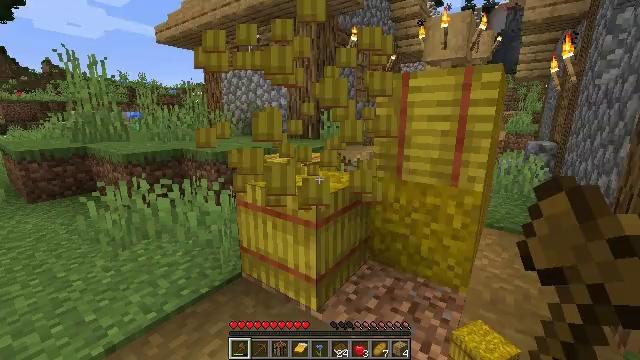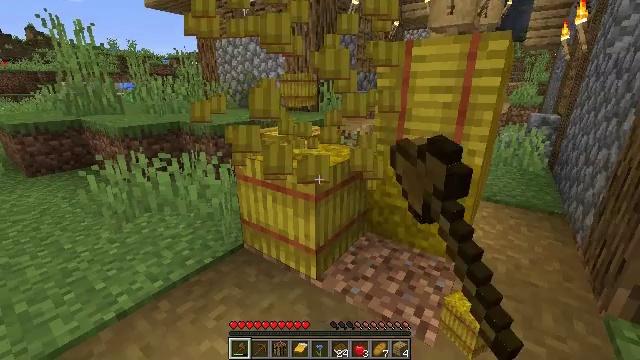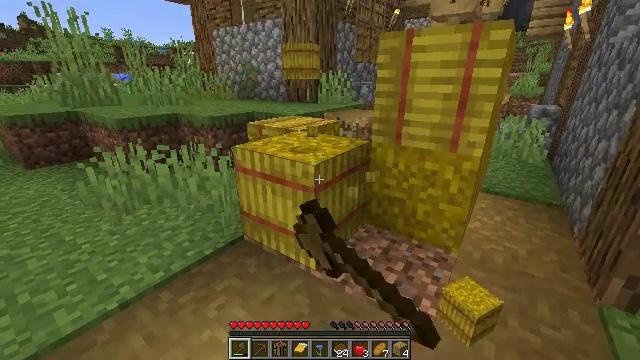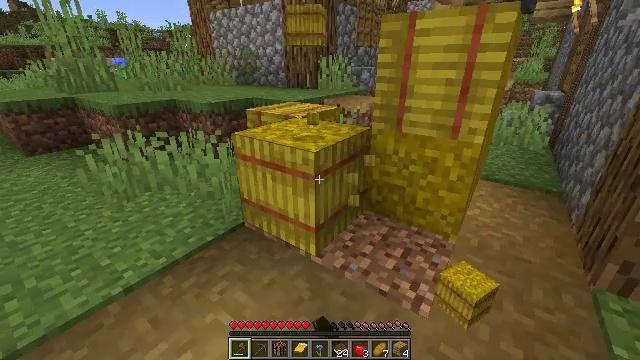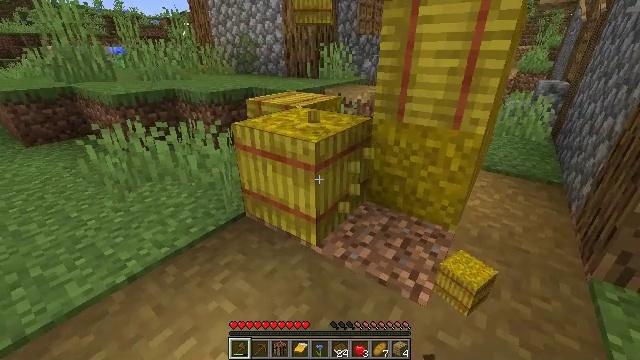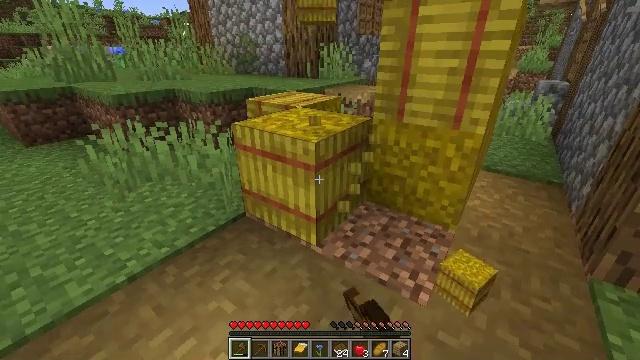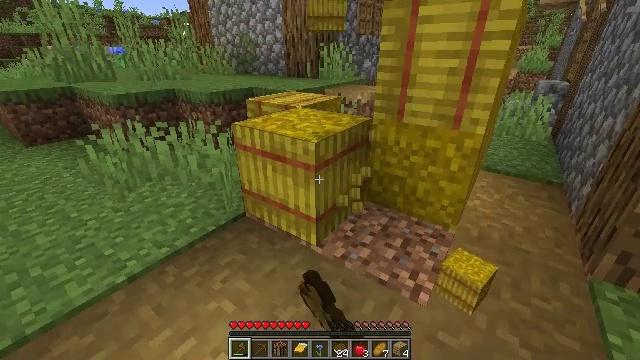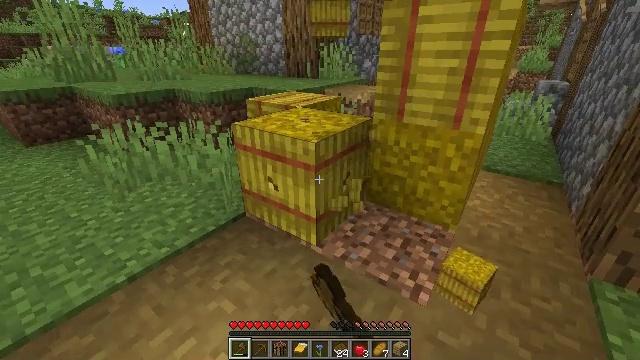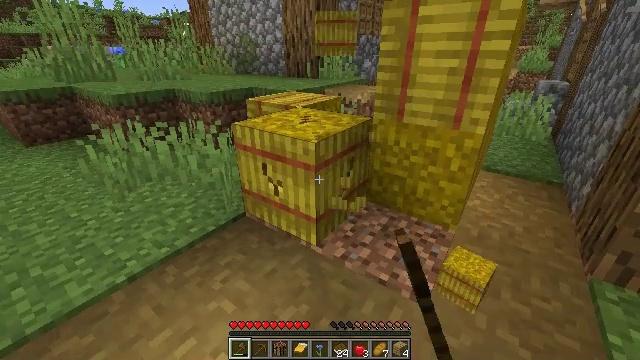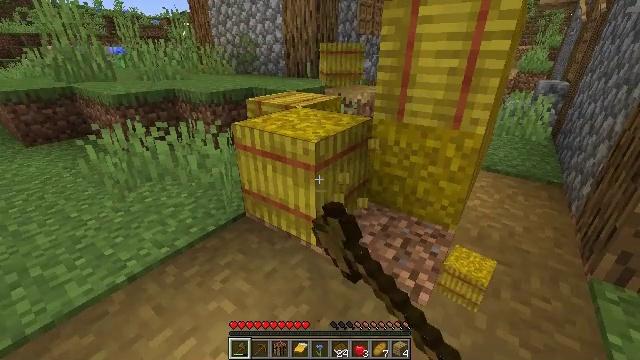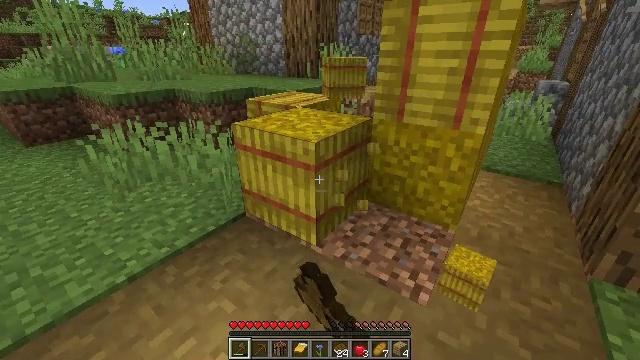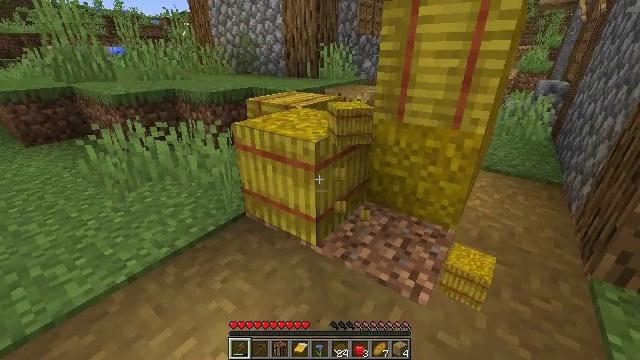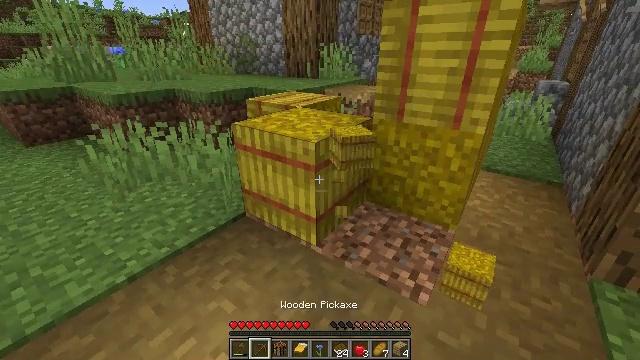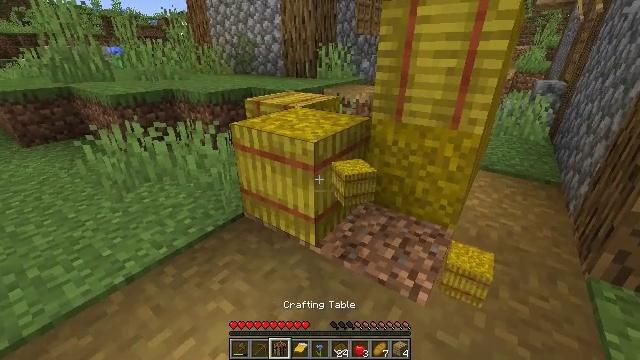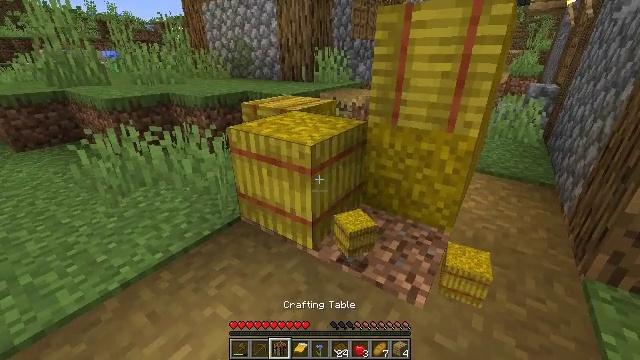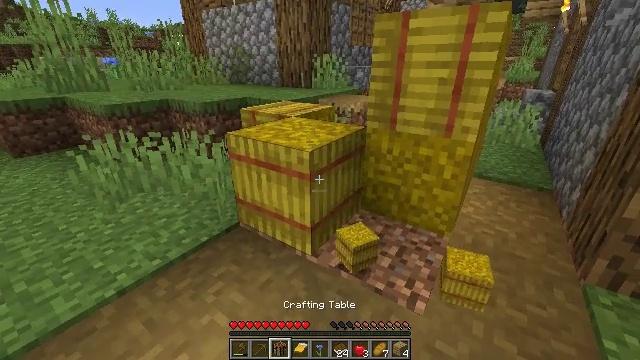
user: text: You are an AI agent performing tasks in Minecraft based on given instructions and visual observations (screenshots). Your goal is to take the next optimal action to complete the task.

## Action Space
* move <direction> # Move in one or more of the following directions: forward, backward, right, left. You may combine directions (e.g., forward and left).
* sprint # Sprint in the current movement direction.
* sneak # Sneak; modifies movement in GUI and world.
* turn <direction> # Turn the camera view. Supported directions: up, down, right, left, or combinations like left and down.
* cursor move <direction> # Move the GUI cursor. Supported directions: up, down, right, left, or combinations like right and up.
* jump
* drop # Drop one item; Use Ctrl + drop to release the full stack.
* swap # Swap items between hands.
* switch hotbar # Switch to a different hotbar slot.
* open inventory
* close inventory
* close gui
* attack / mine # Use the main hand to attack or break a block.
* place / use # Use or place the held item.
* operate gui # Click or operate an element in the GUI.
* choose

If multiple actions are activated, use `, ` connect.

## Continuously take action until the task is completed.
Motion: motion action
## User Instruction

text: Gather hay blocks from the farm.
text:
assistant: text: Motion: turn down, attack / mine
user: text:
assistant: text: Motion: turn down, attack / mine
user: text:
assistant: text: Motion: turn down, attack / mine
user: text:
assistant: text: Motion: turn down, attack / mine
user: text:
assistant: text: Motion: attack / mine
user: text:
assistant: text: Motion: attack / mine
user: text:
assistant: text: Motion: attack / mine
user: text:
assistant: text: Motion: attack / mine
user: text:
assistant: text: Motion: no_op
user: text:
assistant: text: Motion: no_op
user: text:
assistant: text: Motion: no_op
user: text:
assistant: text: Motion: no_op
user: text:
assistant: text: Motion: no_op
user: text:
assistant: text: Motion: no_op
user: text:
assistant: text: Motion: turn up
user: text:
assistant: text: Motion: no_op
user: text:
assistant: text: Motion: no_op
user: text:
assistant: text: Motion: no_op
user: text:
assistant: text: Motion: no_op
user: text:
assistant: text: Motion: no_op
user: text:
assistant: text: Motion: no_op
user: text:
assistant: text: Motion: no_op
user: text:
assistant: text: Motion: turn right and up
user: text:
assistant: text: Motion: turn right and up
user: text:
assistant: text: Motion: turn right and up
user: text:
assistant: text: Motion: turn right and up, attack / mine
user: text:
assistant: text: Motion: turn right and up, attack / mine
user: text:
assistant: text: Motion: attack / mine
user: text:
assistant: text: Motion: attack / mine
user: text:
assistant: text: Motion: attack / mine